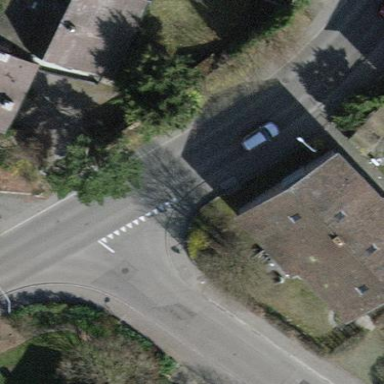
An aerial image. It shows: Detached building.